The image is a wavelet scalogram (time versus scale/frequency) of a rolling-element bearing's vibration signal. Based on the visible evidence, which condition applies: normal, inner_race, outer_race, ball?
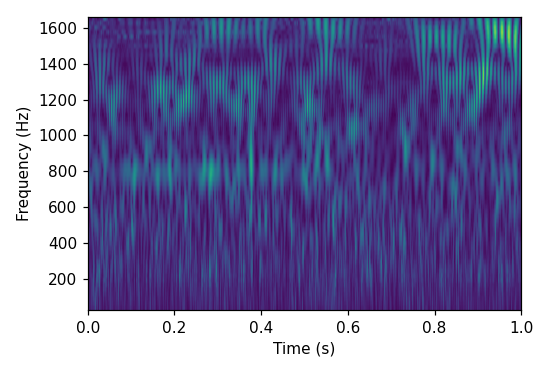
Answer: outer_race